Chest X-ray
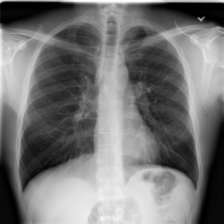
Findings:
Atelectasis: negative
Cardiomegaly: negative
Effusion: negative
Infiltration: negative
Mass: negative
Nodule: negative
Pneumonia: negative
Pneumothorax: negative
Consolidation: negative
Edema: negative
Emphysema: negative
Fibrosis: negative
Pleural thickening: negative
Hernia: negative